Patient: sex M, age 49
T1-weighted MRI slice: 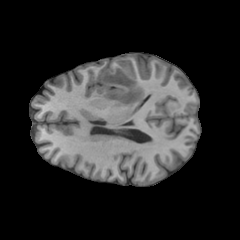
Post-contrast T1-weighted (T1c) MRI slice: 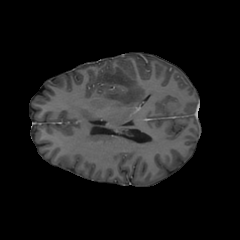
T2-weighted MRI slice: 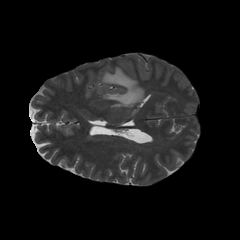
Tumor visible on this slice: yes
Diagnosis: Glioblastoma, IDH-wildtype
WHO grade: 4